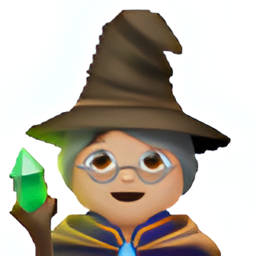
Name: woman mage medium light skin tone
Emoji: 🧙🏼‍♀️
Group: People & Body
Sub-group: person-fantasy